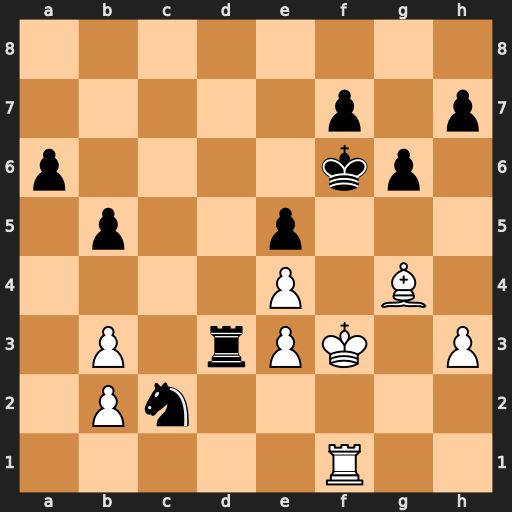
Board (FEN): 8/5p1p/p4kp1/1p2p3/4P1B1/1P1rPK1P/1Pn5/5R2
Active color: w
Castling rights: -
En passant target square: -
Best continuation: Ke2+ Ke7 Kxd3